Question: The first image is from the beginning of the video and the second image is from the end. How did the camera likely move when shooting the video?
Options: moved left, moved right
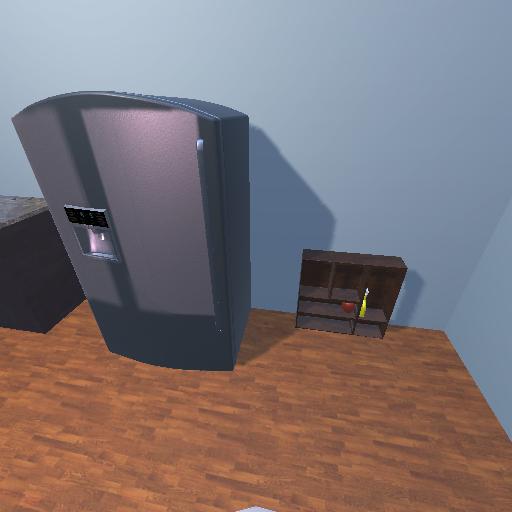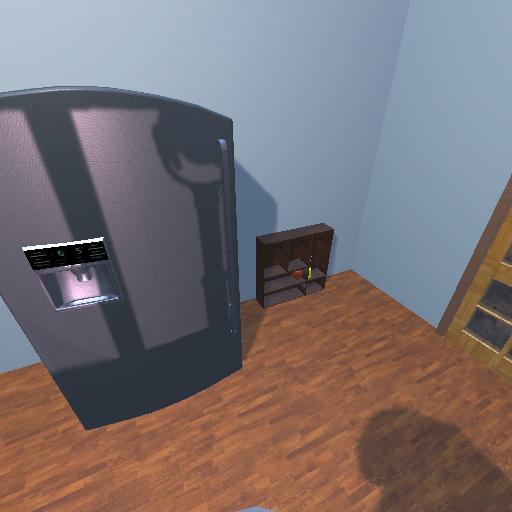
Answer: moved left